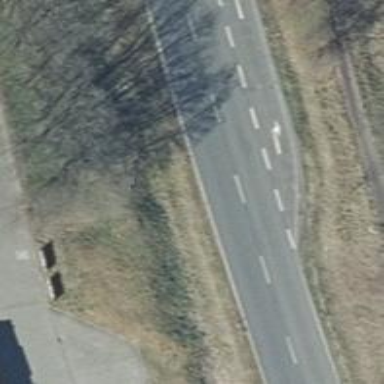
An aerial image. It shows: Unclassified road with asphalt surface.